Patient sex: M
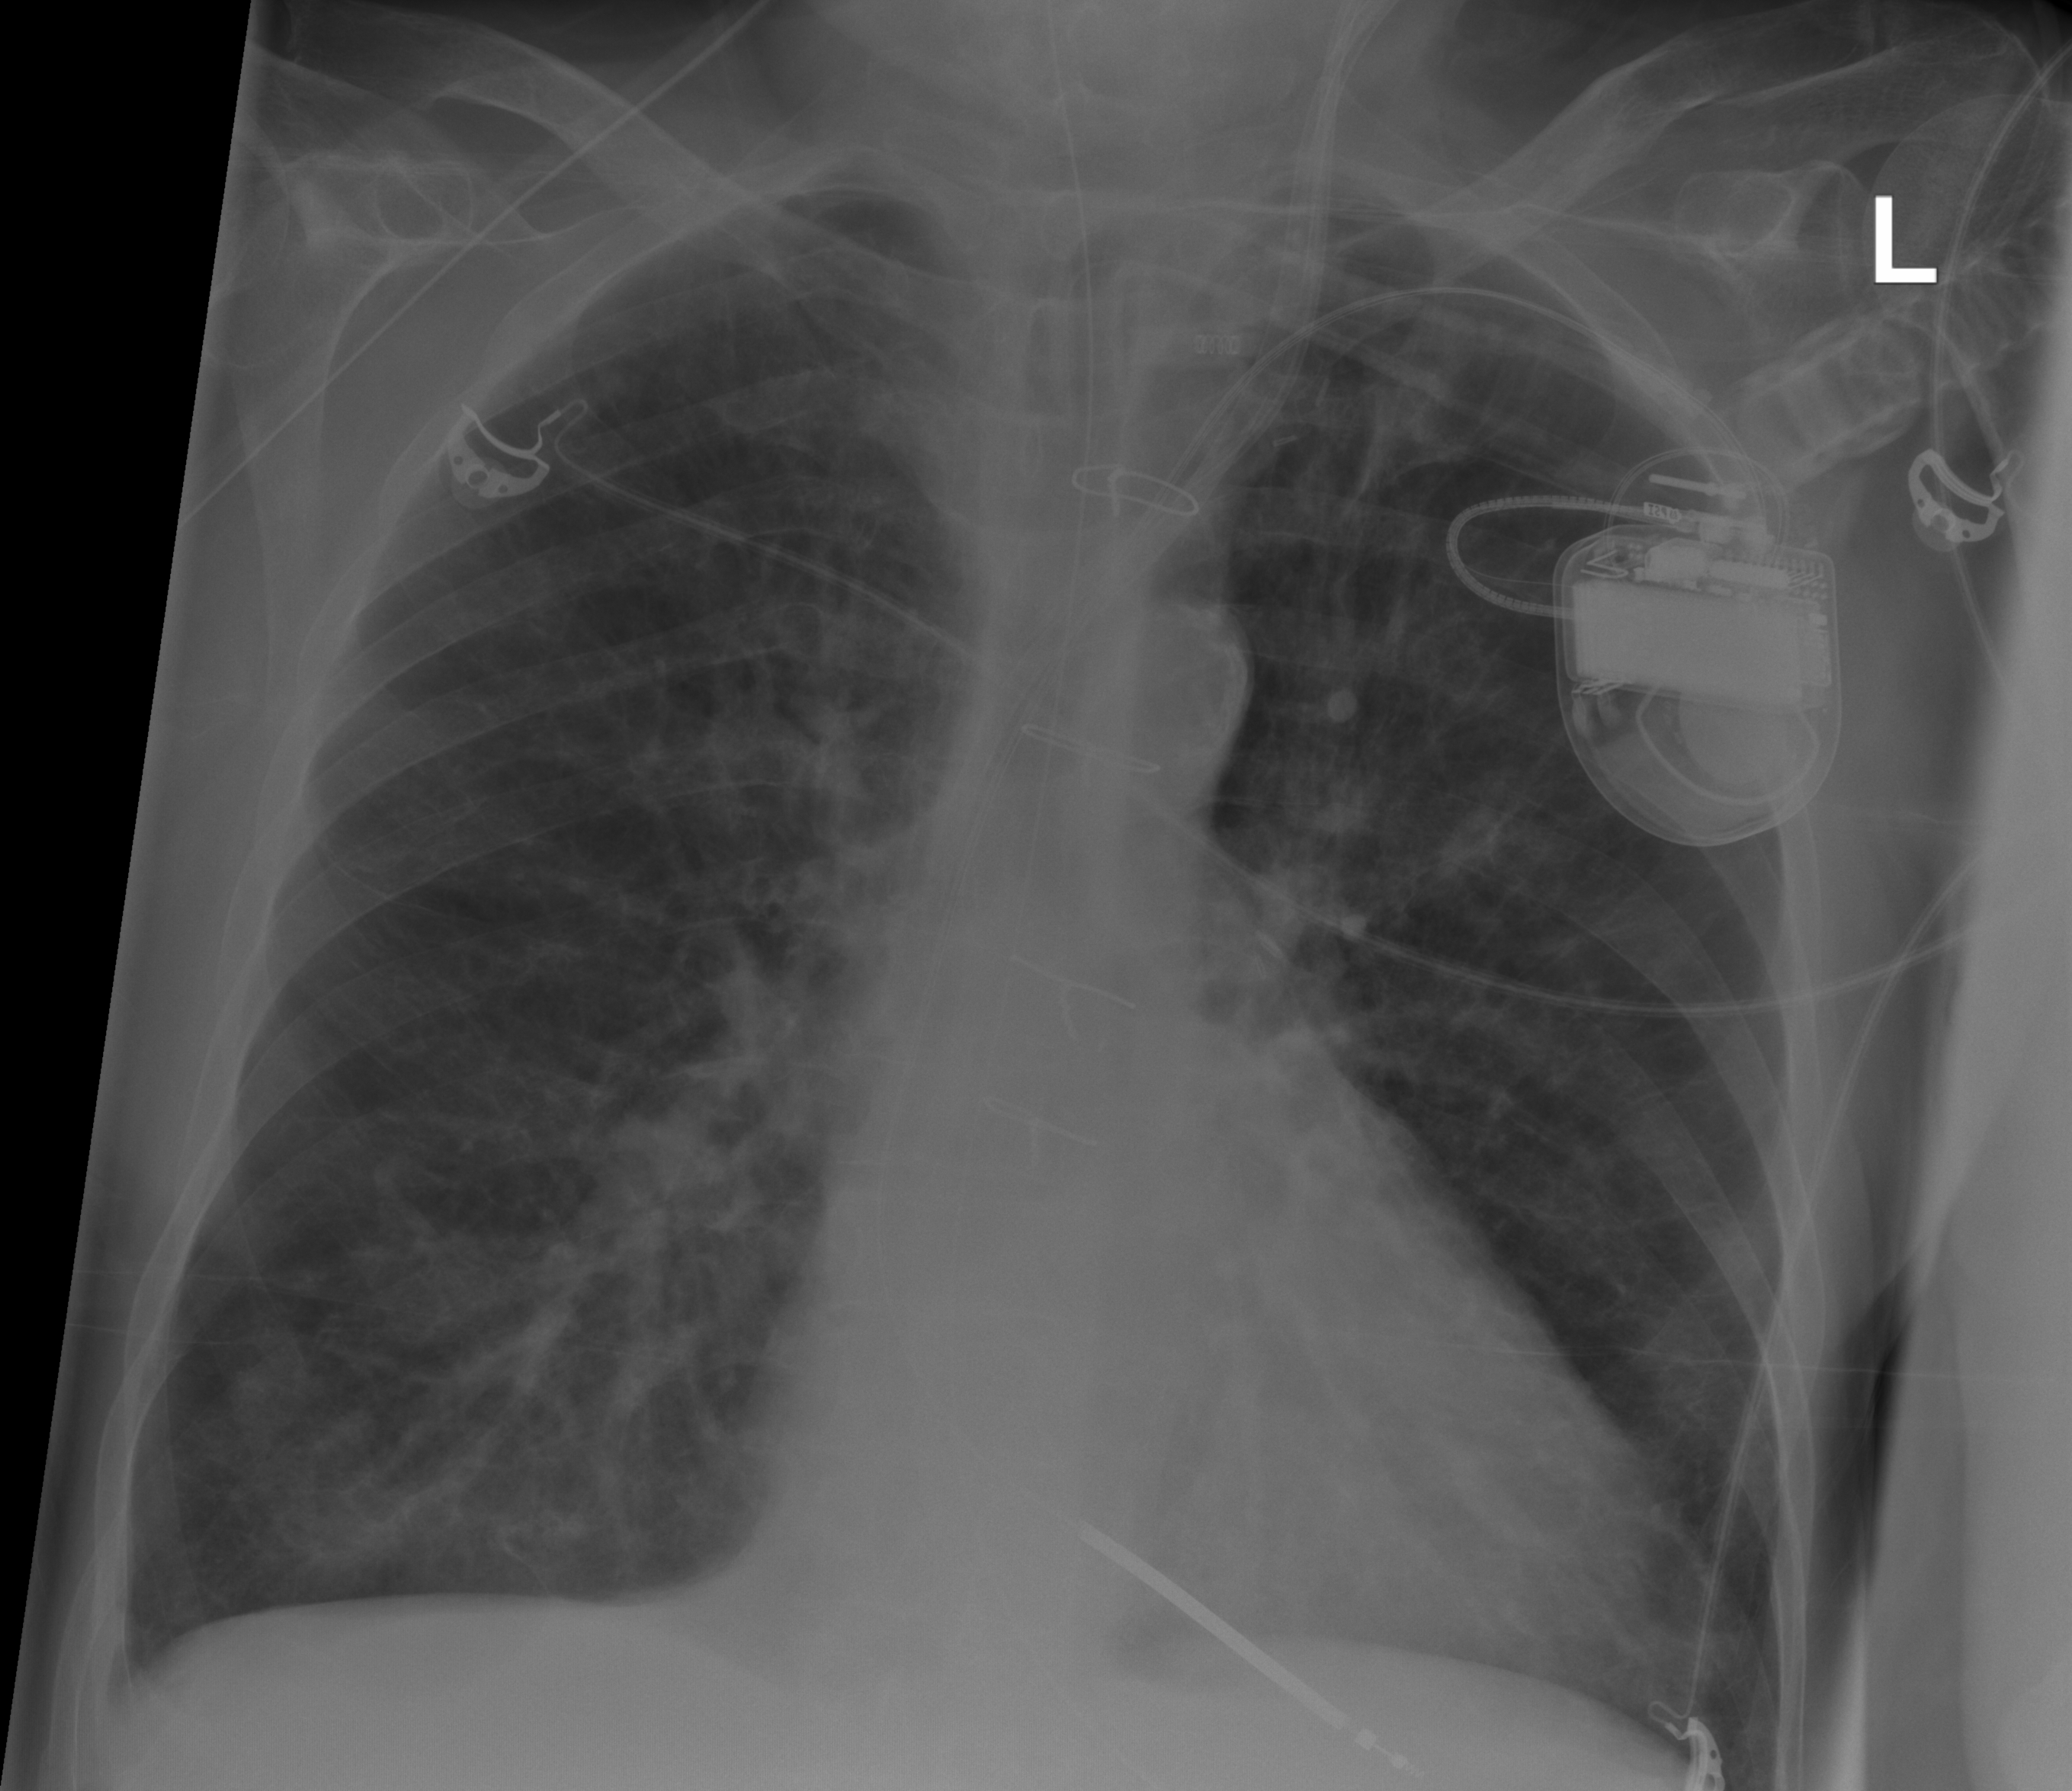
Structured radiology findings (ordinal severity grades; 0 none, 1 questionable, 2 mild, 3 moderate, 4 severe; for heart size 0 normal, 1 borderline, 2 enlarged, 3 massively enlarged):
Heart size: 1
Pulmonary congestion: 2
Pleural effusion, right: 0
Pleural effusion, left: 0
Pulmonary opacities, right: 0
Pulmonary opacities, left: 0
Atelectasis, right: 0
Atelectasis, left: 0